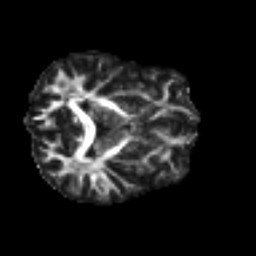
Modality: FA
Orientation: axial
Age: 26
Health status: ill
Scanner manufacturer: philips
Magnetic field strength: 3 T
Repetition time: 9 s
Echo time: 0.127 s